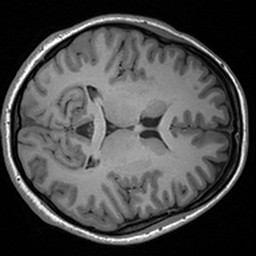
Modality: T1w
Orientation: axial
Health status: healthy
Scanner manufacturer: siemens
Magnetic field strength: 3 T
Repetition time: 1.9 s
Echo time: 0.00227 s